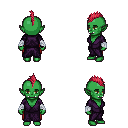
a pixel art fantasy rpg character, female body template, orc, green skin, purple robe, red pants, ruby red mohawk hairstyle, white cloth bandages, four views (front, back, left, right), 2x2 character sprite sheet, small pixel art, hard edges, no anti-aliasing